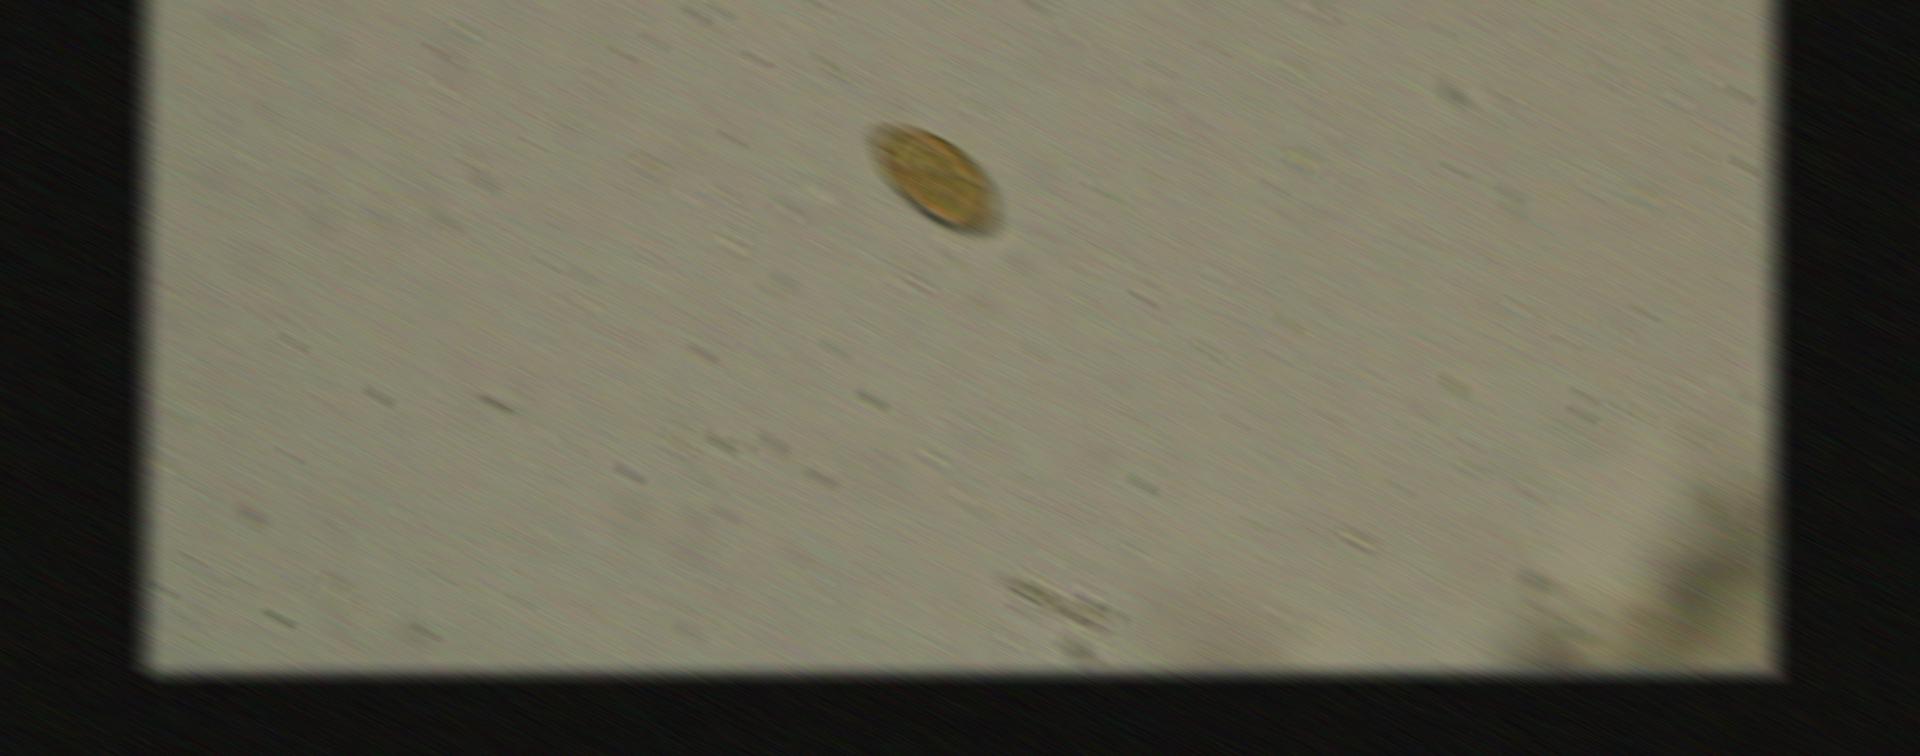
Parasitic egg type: Trichuris trichiura